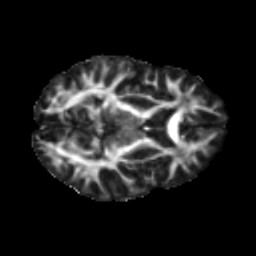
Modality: FA
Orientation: axial
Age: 22
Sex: female
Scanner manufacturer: ge
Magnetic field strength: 3 T
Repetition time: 7.8 s
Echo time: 0.0607 s